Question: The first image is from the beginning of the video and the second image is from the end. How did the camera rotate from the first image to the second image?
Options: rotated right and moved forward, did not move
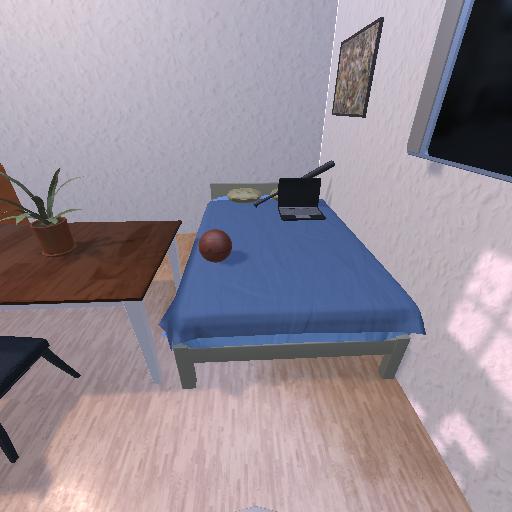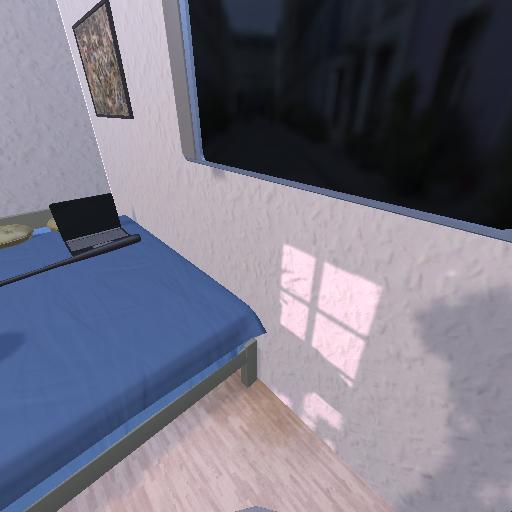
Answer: rotated right and moved forward